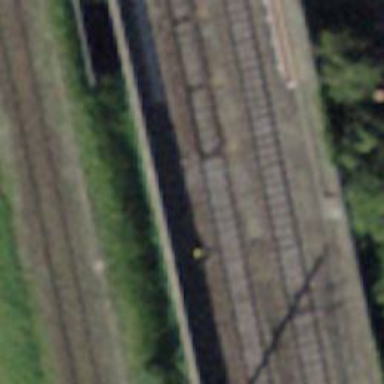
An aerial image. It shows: Railway switch.